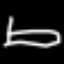
Label: bed